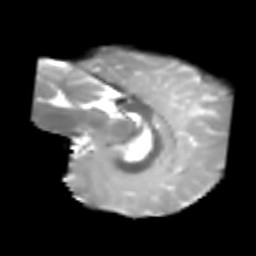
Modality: T2w
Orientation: sagittal
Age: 7
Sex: male
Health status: healthy